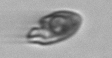
Label: Katodinium_or_Torodinium